Field crop: tomato
Growth stage: 1
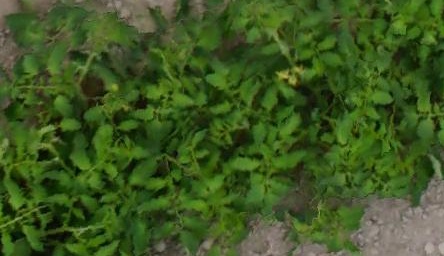
Species: tomato